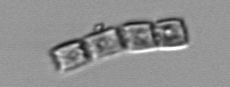
Label: Bacillariophyceae_morphotype1